Question: Is this an up to date WP template hierarchy:

The one one the WP site is not as clear to me.
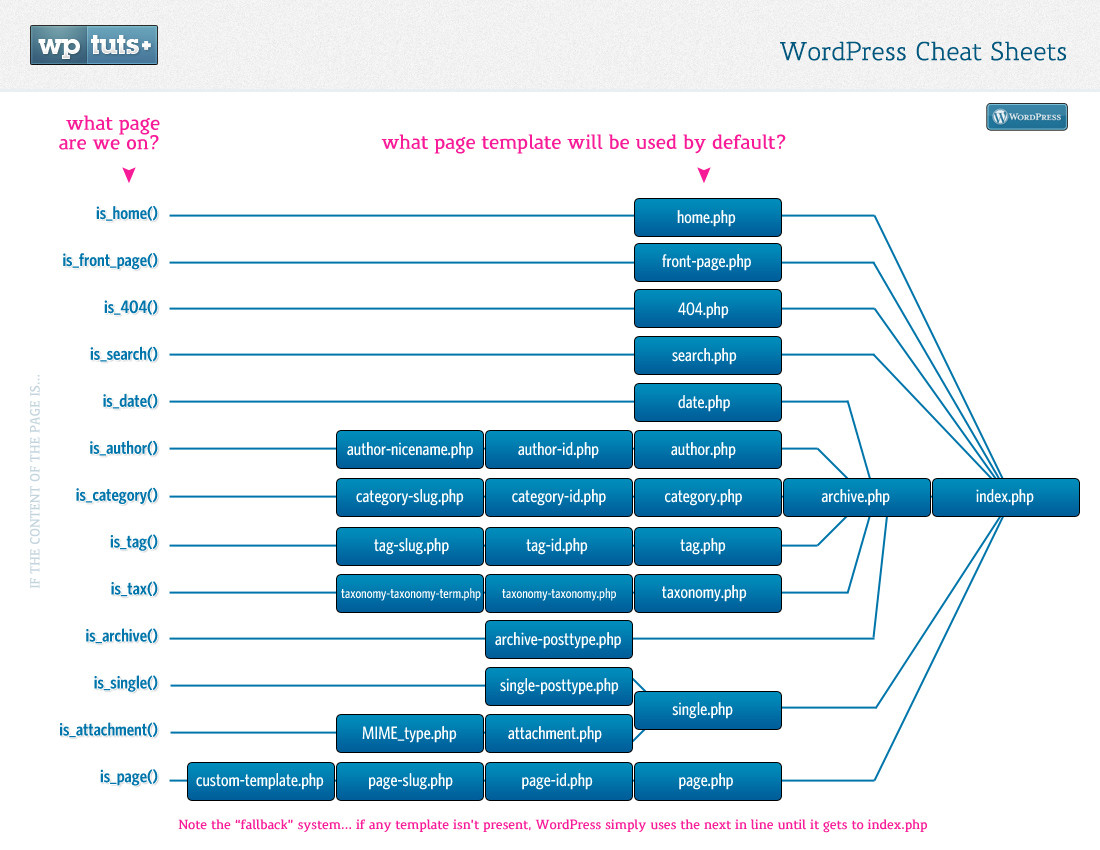
Answer: Yes, this is correct. This hierarchy reflects what's listed on the Codex Wordpress Template Hierarchy (<URL> but in a more simplified manner.